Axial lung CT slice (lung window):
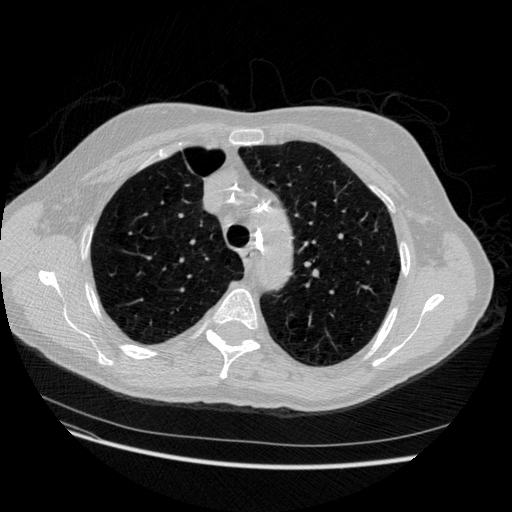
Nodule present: no